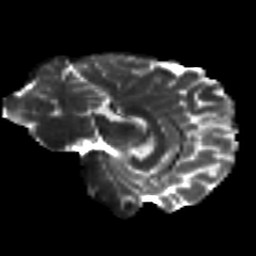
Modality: T2w
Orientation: sagittal
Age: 22
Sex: female
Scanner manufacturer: siemens
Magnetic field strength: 3 T
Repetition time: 8.8 s
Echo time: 0.085 s